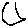
Label: moon